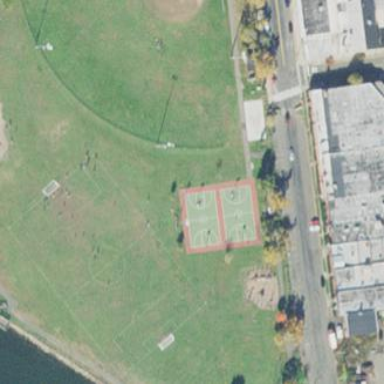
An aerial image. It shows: Soccer pitch for leisureland activities.